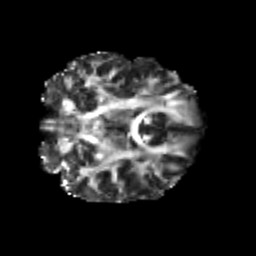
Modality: FA
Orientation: coronal
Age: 21
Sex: male
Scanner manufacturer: siemens
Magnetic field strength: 3 T
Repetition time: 3.5 s
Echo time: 0.113 s